Question: I wrote a single line shell script to import a .csv file to sqlite3 database table.
'''
echo -e '.separator ","
.import testing.csv aj_test' | sqlite3 ajtest.db
'''
sqlite3 database = ajtest.db
sqlite3 table in ajtest.db = new_test
the testing.csv has 3 columns, first one is int the rest two are texts; so accordingly the structure of new_test is also--
'''
sqlite> .schema aj_test
CREATE TABLE aj_test(number integer not null,
first_name varchar(20) not null,
last_name varchar(20) not null);
'''
when the script is run, it does not show any error, but it also does not import any data. any guidelines as to what I have missed ???

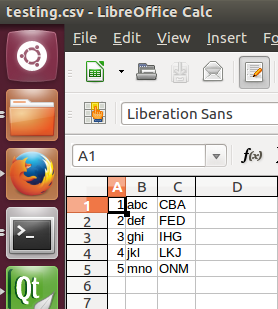
Answer: After much studies and discussion, I found an answer that is working properly,
'''
echo -e ".separator ","
.import /home/aj/ora_exported.csv qt_exported2" | sqlite3 testdatabase.db
'''
the main thing is, that I needed to include the path of the .csv file in the import statement.